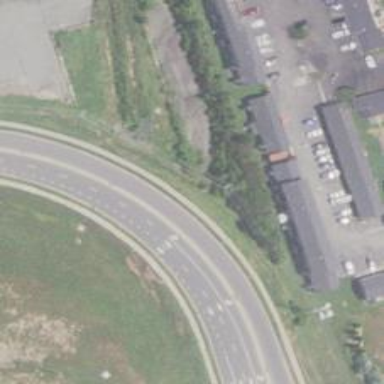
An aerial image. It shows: Trunk link highway.